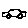
Label: car